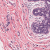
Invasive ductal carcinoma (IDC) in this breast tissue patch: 0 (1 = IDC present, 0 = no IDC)